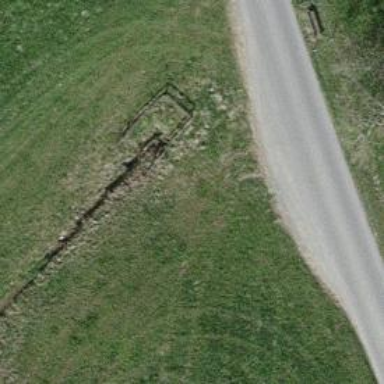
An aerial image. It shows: Ditch in the surroundings.